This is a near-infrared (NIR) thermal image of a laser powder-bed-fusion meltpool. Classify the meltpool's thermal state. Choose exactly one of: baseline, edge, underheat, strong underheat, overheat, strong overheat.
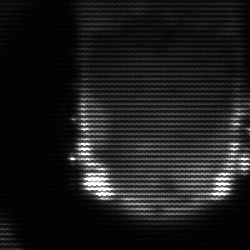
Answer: baseline